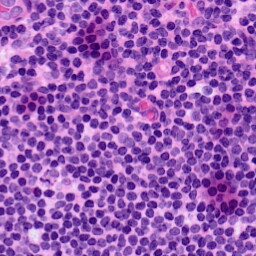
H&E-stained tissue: LymphNode